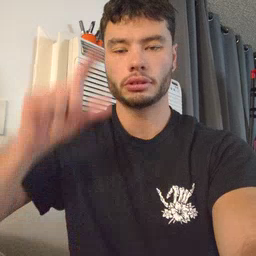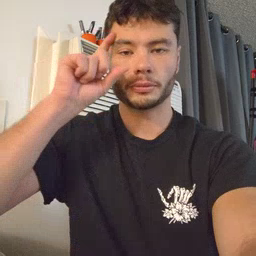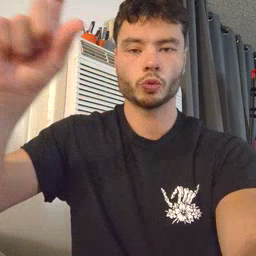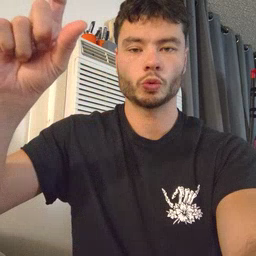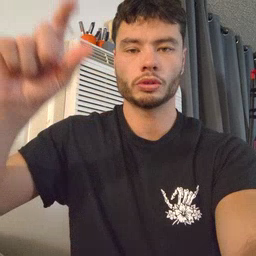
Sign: moon